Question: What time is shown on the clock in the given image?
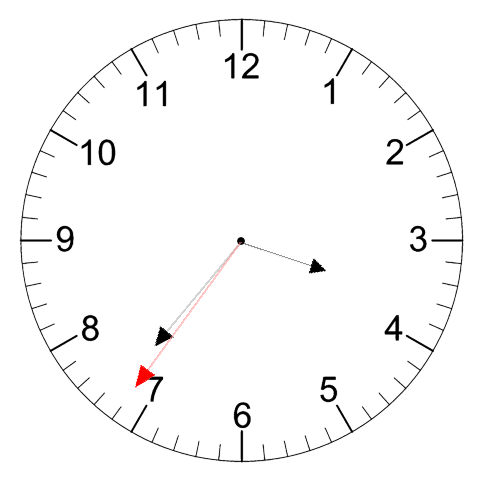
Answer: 03:36:36